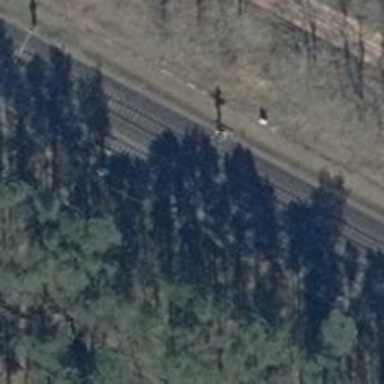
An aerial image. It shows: Railway signal.